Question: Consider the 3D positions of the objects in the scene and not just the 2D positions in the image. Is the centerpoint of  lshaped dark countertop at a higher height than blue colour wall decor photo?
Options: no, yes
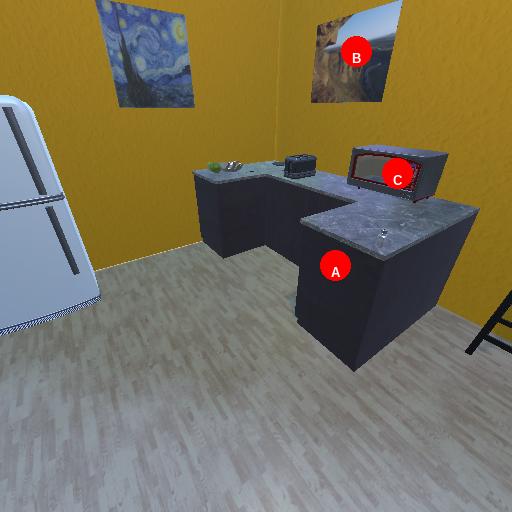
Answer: no